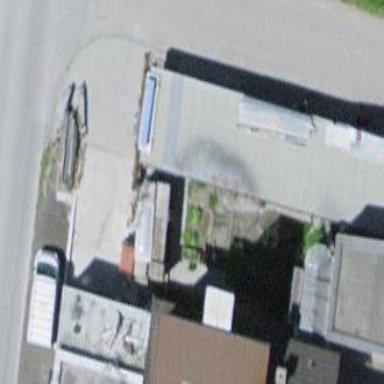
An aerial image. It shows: View of roof of building.